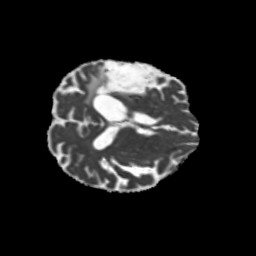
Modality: MD
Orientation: axial
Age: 55
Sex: male
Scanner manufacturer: siemens
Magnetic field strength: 3 T
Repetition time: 5.25 s
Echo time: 0.08 s